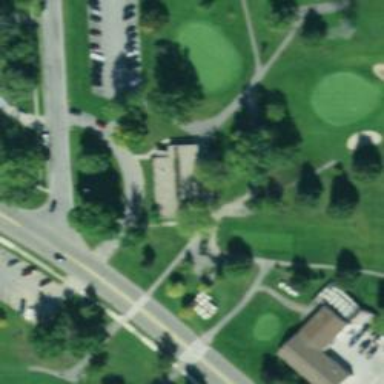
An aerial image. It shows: Golf tee.